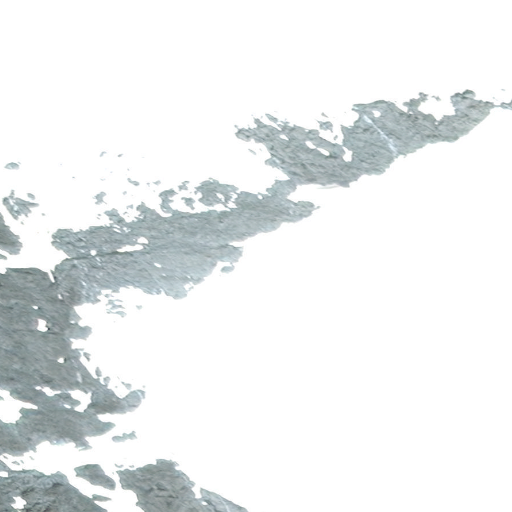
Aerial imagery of mountain in Alaska named Mount Waters containing only unknown